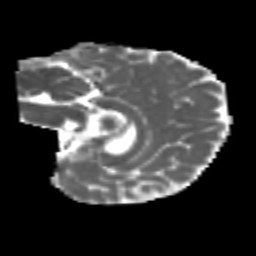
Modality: MD
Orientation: sagittal
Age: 7
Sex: male
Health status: healthy